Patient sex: F
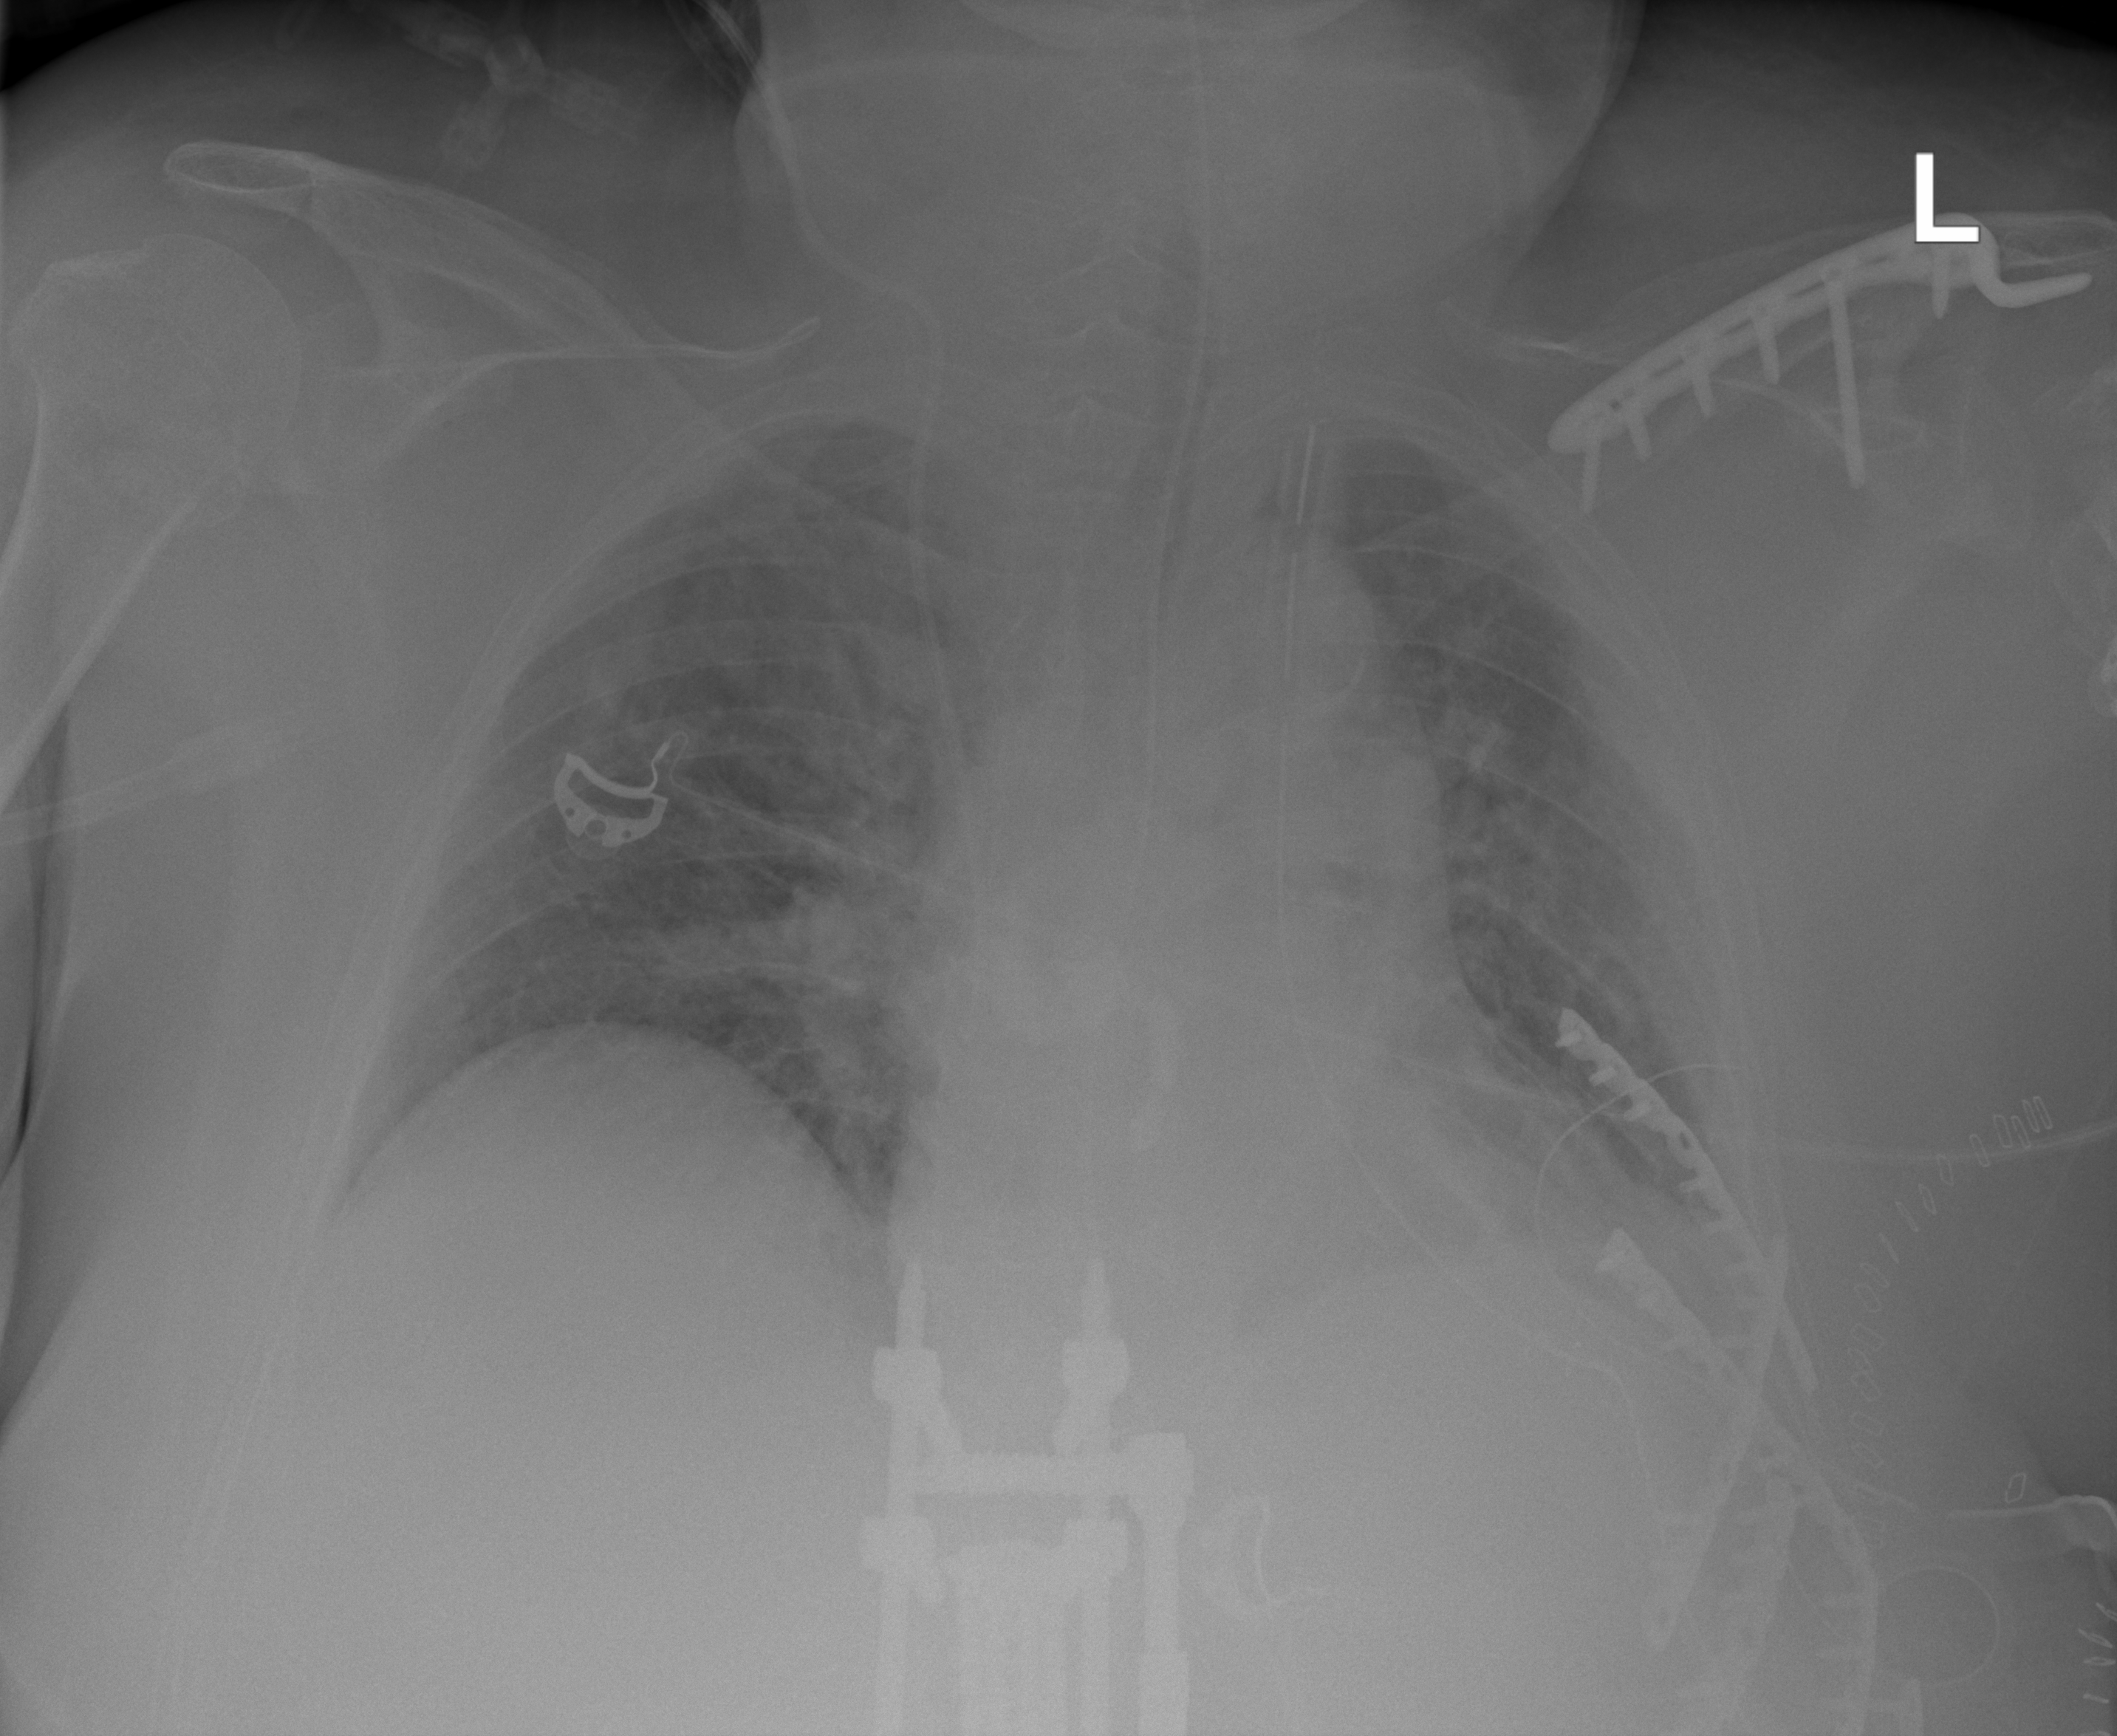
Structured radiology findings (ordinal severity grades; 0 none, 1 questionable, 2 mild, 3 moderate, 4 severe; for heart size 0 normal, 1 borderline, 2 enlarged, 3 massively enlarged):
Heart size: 1
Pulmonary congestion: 0
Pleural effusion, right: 0
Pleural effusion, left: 0
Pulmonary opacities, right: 0
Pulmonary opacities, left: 0
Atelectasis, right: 2
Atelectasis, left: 3